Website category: sports
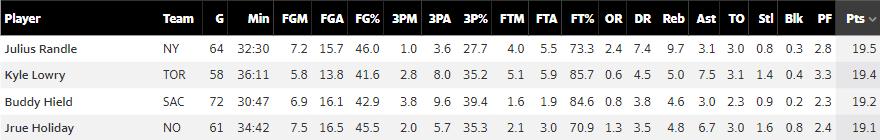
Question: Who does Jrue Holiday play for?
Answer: NO

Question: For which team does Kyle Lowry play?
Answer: TOR

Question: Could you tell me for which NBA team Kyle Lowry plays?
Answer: TOR

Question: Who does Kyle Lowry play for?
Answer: TOR

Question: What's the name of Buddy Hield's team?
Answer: SAC

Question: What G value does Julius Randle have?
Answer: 64

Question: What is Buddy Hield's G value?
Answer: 72

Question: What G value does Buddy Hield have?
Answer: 72

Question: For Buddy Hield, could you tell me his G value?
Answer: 72

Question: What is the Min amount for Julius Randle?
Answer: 32:30

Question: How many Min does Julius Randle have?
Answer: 32:30

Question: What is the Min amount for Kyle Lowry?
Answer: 36:11

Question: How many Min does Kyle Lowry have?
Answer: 36:11

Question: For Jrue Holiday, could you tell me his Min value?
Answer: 34:42

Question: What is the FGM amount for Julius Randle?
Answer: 7.2

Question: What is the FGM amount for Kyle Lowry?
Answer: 5.8

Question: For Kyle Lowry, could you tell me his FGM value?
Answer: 5.8

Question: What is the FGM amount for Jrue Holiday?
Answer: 7.5

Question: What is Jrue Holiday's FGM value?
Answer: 7.5

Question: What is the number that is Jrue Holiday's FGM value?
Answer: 7.5

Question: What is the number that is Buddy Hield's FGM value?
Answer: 6.9

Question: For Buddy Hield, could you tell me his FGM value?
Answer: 6.9

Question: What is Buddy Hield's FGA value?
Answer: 16.1

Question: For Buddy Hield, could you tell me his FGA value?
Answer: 16.1

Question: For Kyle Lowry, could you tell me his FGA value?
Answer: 13.8

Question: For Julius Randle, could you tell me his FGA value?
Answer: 15.7

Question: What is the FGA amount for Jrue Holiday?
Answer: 16.5

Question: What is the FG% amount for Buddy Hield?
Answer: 42.9

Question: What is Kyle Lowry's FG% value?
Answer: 41.6

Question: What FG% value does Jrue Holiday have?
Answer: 45.5

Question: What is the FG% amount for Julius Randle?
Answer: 46.0

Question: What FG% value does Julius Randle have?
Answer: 46.0

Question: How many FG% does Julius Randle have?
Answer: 46.0

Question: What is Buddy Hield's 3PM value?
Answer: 3.8

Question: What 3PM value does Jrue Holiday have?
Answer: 2.0

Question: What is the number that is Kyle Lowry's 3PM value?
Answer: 2.8

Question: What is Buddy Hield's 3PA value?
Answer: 9.6

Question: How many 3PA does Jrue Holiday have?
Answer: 5.7

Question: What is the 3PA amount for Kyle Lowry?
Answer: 8.0

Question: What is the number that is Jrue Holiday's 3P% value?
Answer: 35.3

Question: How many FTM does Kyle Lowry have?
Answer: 5.1

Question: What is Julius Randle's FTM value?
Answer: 4.0

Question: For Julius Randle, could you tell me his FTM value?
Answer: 4.0

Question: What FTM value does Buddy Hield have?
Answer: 1.6

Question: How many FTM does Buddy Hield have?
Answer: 1.6

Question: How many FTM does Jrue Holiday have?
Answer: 2.1

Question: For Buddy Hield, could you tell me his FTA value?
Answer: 1.9

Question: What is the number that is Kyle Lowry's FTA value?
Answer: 5.9

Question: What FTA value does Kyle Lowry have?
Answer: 5.9

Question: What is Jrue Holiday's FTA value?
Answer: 3.0

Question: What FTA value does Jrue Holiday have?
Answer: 3.0

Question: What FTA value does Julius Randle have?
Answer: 5.5

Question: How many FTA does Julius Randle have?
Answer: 5.5

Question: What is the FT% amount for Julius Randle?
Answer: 73.3

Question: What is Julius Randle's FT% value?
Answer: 73.3

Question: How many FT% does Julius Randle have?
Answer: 73.3

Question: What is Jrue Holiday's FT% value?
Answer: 70.9

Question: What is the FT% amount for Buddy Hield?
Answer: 84.6

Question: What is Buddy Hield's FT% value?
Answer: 84.6

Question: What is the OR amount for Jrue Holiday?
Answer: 1.3

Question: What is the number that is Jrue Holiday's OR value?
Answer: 1.3

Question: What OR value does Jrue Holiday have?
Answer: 1.3

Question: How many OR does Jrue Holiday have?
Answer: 1.3

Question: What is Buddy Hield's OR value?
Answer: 0.8